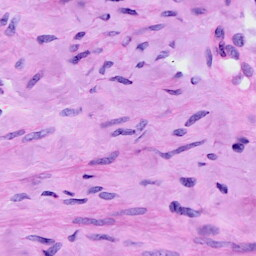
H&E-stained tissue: Cervix